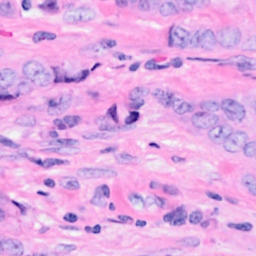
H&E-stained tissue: Breast